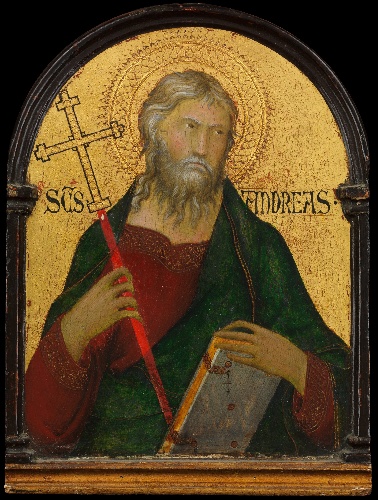
Title: Saint Andrew
Artist: Simone Martini
Artist bio: Italian, Siena, active by 1315–died 1344 Avignon
Date: ca. 1317–19
Object type: Painting
Classification: Paintings
Medium: Tempera on wood, gold ground
Dimensions: Overall, with arched top and engaged frame, 11 3/4 x 8 3/4 in. (29.8 x 22.2 cm); painted surface 10 3/8 x 7 7/8 in. (26.4 x 20 cm)
Department: European Paintings
Credit line: Maitland F. Griggs Collection, Bequest of Maitland F. Griggs, 1943
Accession year: 1943
Repository: Metropolitan Museum of Art, New York, NY
Tags: Books|Cross|Saints